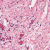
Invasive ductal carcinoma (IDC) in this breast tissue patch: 0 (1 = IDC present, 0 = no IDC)